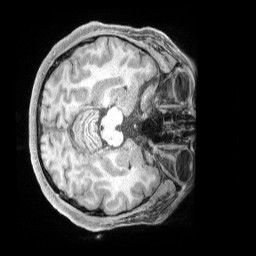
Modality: T1w
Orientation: axial
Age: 34
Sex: male
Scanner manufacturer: siemens
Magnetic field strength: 3 T
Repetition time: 2 s
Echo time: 0.00211 s